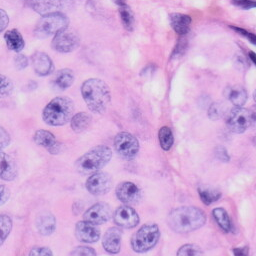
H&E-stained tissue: Skin